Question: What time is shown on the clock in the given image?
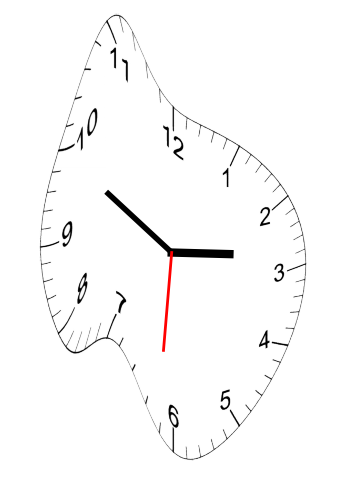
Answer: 02:49:31